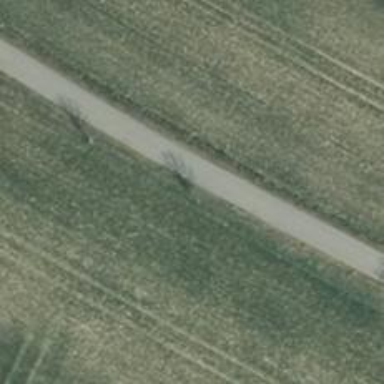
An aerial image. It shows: Avenue of trees.